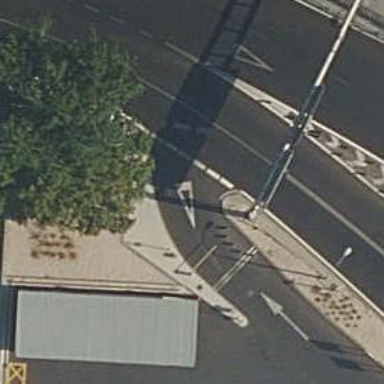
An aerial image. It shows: Toll booth.